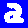
Digit: 2